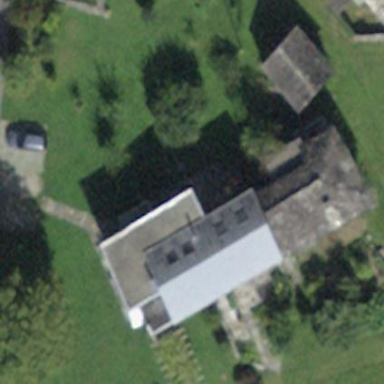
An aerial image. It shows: Detached building.